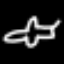
Label: airplane